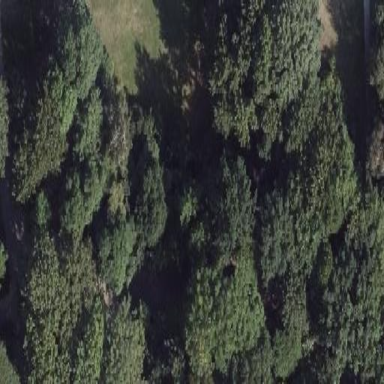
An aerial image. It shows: Mixed woodland area with various types of leaves.